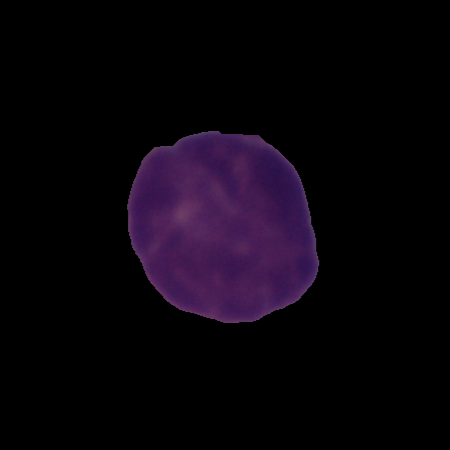
Label: cancer